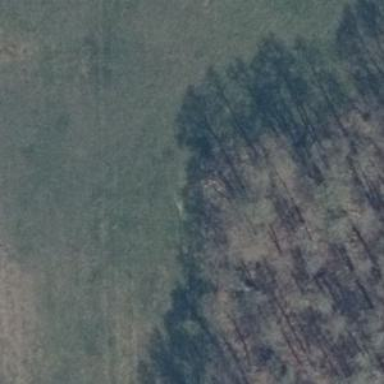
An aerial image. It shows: Hunting stand.